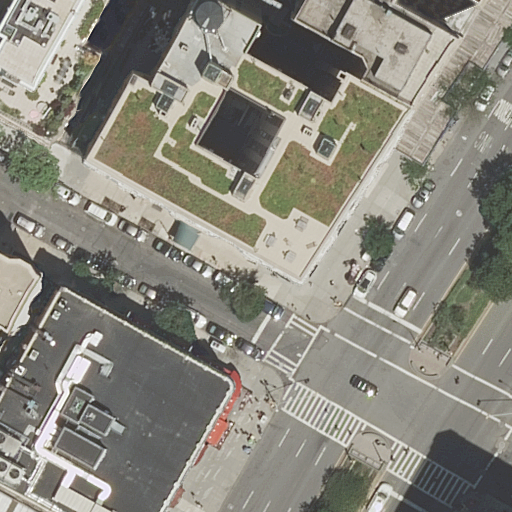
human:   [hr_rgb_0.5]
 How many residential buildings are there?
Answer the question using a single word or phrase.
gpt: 6

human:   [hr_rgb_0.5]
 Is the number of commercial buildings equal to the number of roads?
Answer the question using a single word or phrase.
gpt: no

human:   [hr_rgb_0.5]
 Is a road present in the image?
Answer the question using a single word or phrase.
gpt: yes

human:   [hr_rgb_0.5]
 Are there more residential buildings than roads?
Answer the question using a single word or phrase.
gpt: yes

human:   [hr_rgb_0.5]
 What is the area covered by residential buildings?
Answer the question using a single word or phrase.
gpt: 2192m2

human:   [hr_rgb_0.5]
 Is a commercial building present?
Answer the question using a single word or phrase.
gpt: no

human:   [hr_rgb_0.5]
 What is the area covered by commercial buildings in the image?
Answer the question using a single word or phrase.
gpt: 0m2

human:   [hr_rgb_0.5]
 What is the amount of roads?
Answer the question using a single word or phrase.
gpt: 3

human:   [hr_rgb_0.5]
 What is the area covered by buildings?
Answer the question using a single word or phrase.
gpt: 2192m2

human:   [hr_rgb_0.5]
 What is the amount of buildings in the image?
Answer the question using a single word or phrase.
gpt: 6

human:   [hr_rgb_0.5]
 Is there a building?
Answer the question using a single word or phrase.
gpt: yes

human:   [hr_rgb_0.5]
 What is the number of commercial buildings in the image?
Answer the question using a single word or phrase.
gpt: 0

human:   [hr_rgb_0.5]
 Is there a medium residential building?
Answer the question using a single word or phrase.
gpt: no

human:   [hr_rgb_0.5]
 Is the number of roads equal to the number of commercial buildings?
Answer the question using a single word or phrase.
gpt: no

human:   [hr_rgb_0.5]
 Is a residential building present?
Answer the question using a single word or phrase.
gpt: yes

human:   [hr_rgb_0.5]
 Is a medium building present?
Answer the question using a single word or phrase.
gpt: no

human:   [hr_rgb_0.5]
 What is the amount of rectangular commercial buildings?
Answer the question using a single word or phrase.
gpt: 0

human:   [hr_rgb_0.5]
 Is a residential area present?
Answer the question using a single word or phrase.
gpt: no

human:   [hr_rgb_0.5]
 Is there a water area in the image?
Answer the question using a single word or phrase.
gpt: no

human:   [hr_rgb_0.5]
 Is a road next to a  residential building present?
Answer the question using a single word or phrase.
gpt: yes

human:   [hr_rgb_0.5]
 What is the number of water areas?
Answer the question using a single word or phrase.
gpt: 0

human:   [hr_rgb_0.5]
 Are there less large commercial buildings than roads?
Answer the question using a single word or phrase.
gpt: yes

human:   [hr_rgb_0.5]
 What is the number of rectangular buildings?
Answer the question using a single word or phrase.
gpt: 3

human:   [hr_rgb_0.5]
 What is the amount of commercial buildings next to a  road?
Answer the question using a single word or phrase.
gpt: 0

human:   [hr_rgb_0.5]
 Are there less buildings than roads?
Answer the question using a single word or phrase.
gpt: no

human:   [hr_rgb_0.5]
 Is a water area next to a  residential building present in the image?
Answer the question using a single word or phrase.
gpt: no

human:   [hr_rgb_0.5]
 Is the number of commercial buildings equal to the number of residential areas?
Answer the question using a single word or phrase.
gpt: yes

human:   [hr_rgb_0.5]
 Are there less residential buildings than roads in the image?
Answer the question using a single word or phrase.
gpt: no

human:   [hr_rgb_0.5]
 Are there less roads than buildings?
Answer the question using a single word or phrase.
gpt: yes

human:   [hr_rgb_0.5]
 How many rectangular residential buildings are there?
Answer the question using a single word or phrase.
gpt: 3

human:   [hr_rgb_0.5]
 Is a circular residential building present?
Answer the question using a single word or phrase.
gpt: no

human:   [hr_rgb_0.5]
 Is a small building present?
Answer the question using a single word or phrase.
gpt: yes

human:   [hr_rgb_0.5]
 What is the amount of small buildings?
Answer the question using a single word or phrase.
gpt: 4

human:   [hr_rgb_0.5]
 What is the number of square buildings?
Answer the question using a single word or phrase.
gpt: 0

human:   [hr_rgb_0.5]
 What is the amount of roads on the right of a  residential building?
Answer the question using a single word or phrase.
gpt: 3

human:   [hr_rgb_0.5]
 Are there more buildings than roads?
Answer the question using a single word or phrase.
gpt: yes

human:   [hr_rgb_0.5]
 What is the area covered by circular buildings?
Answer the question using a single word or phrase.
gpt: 0m2

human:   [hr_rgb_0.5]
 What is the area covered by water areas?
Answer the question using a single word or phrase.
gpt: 0m2

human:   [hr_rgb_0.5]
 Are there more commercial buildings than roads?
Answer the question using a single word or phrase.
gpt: no

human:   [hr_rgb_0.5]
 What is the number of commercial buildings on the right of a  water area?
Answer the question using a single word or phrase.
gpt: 0

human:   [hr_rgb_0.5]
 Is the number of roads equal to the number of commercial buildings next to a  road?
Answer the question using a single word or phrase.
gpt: no

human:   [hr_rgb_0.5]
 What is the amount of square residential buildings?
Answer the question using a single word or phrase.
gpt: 0

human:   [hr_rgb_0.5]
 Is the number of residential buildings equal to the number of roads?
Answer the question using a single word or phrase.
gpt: no

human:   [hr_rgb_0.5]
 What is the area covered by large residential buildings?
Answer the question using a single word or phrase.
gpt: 2032m2

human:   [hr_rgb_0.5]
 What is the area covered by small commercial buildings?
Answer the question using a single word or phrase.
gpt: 0m2

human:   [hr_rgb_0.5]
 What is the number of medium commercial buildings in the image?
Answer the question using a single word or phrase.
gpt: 0

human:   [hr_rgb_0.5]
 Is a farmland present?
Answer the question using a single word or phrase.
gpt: no

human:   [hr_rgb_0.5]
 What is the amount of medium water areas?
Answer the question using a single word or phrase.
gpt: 0

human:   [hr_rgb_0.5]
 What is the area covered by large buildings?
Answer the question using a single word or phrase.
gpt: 2032m2

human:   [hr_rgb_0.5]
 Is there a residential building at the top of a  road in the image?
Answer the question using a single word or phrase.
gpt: yes

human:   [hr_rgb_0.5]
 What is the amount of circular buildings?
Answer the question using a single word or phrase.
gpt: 0

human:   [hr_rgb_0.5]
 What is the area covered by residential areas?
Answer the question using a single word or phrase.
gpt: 0m2

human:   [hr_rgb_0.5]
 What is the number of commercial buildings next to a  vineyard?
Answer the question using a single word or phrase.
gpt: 0

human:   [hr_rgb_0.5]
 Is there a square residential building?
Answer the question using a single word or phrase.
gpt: no

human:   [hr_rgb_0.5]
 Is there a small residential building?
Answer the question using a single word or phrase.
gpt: yes

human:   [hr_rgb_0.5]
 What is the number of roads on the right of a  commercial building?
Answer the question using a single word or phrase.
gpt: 0

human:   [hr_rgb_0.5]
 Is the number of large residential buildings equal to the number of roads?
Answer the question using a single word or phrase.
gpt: no

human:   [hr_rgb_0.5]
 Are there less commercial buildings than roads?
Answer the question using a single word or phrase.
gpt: yes

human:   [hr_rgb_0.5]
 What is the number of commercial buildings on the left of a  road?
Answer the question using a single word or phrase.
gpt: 0

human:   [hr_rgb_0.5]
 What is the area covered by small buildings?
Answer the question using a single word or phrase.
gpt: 160m2

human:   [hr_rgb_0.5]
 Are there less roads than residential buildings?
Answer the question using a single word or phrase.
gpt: yes

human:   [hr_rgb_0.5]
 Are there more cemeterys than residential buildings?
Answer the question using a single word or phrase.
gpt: no

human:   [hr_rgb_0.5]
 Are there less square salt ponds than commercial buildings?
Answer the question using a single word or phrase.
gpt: no

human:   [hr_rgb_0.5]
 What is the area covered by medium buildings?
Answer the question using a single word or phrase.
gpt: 0m2